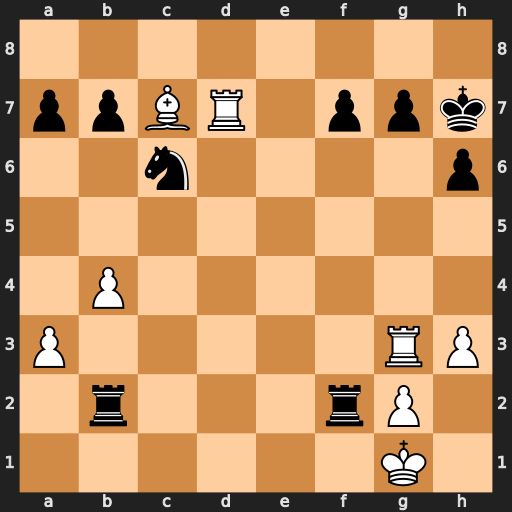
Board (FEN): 8/ppBR1ppk/2n4p/8/1P6/P5RP/1r3rP1/6K1
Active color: w
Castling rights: -
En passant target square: -
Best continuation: b5 Rf5 bxc6